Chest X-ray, PA view. Patient: 74 years old, sex F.
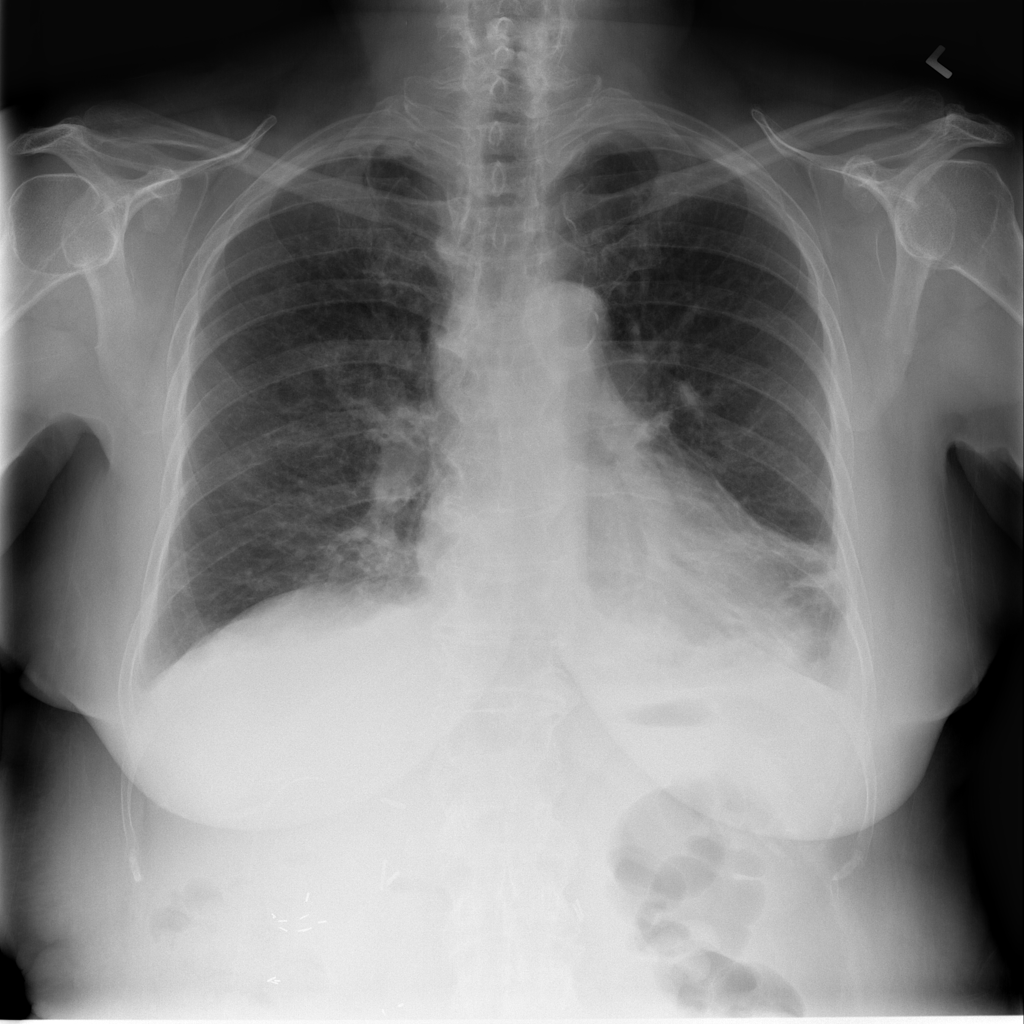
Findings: Effusion, Infiltration